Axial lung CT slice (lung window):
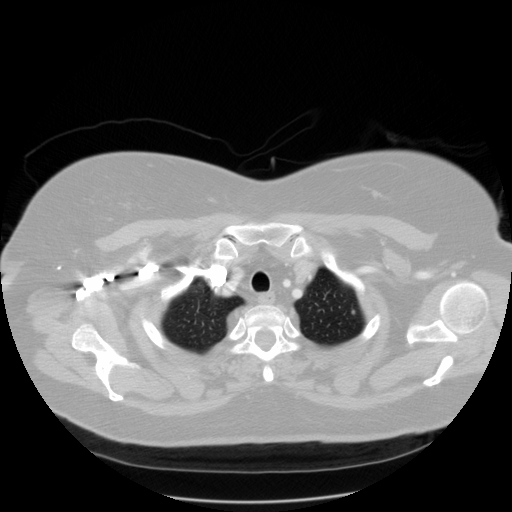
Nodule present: no